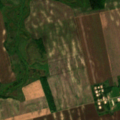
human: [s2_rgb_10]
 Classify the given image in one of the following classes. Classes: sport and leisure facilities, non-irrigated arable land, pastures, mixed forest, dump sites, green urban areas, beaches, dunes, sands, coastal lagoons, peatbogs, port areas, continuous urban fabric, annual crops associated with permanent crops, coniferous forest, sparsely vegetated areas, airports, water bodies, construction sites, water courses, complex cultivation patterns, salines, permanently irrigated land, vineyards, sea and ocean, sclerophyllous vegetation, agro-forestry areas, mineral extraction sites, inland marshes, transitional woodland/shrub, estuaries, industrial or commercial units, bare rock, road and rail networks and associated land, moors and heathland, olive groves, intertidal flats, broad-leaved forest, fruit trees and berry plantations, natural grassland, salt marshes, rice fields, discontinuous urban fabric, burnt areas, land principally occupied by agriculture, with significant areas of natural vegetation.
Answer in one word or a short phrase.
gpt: non-irrigated arable land, broad-leaved forest, transitional woodland/shrub